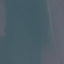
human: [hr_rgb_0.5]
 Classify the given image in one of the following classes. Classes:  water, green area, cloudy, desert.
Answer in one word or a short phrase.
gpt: water